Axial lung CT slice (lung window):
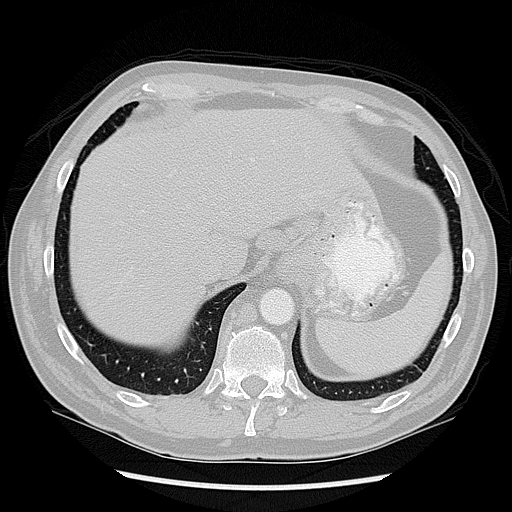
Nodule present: no